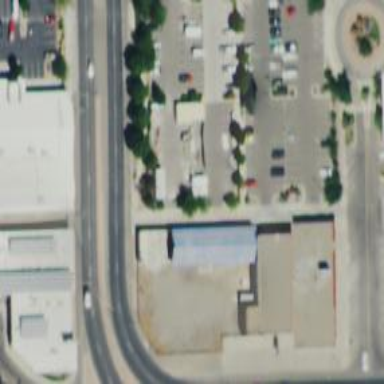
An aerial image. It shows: Parking space.